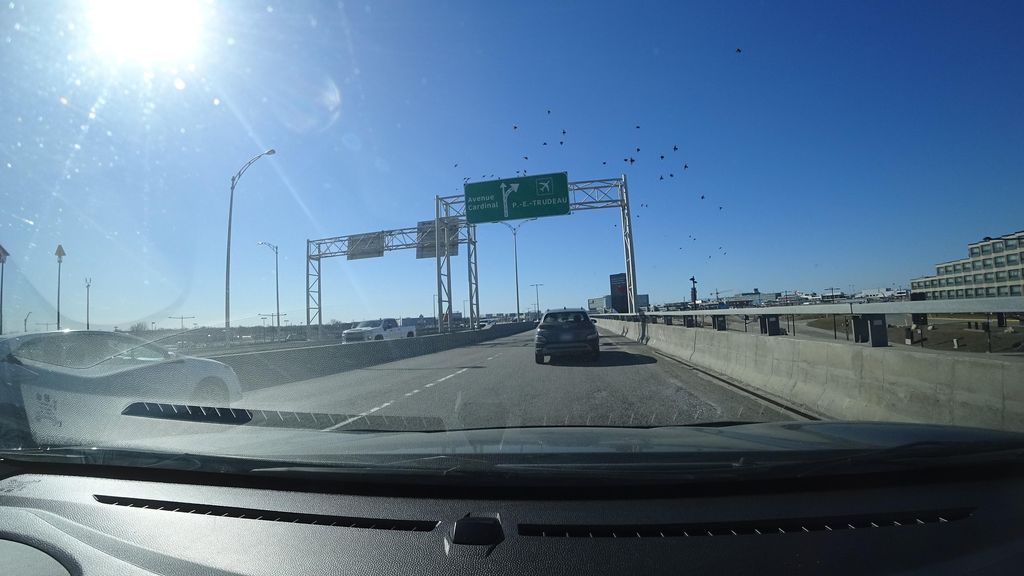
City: montreal